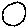
Label: circle